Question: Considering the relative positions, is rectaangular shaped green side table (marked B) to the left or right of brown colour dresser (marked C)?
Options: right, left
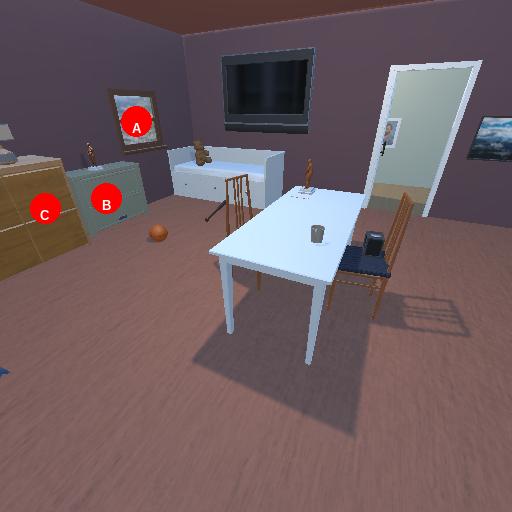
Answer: right